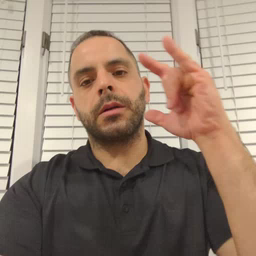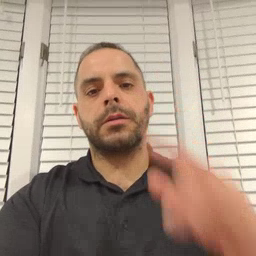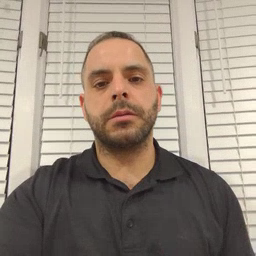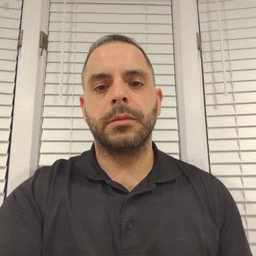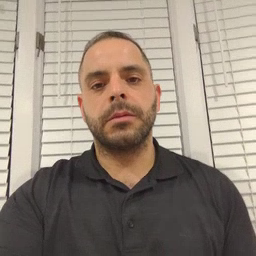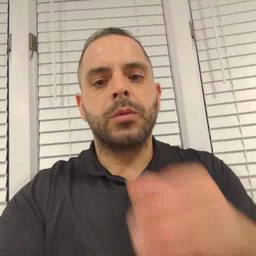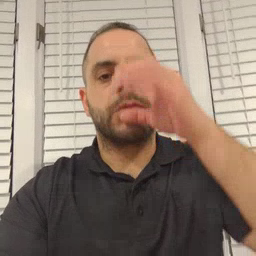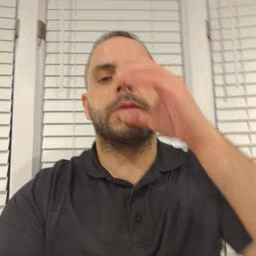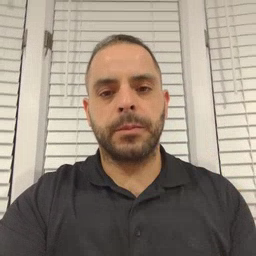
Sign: drink